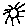
Label: sun